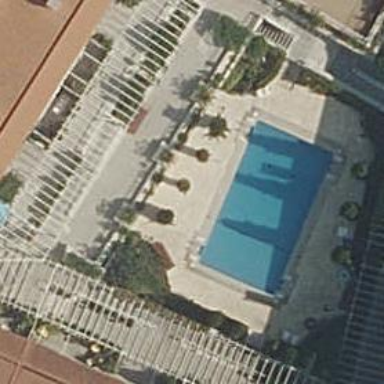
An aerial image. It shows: Swimming pool located in leisure land.